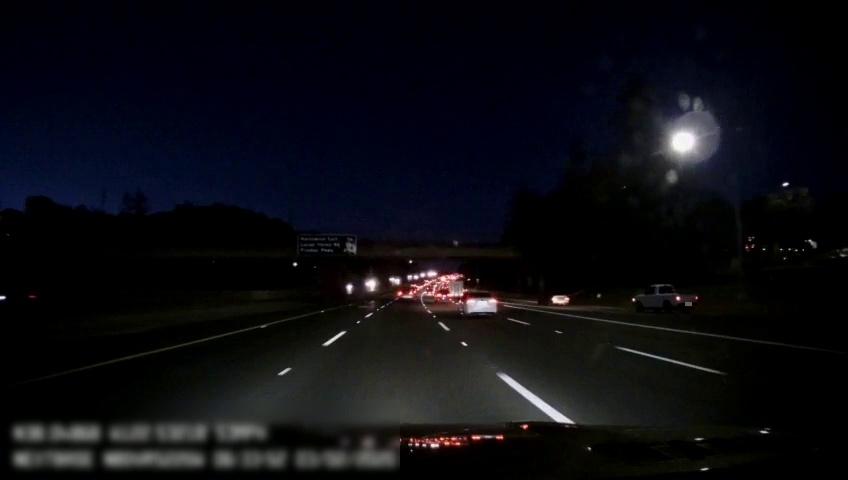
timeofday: Night
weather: Other
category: Drivable Space
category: Vehicles | Other LV
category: Vehicles | Car
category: Vehicles | SUV
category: Vehicles | Car
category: Vehicles | Car
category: Vehicles | Truck
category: Lanes | Alternate Lane
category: Lanes | Current Lane
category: Lanes | Current Lane
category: Lanes | Alternate Lane
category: Lanes | Alternate Lane
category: Traffic | Signs